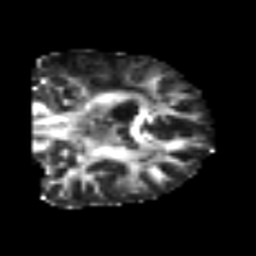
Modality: FA
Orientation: coronal
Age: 43
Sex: male
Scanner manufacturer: siemens
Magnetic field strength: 3 T
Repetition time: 6.1 s
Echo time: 0.101 s